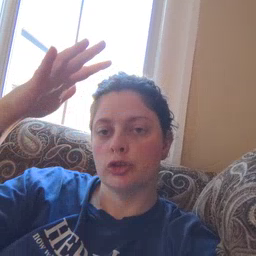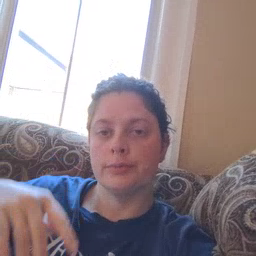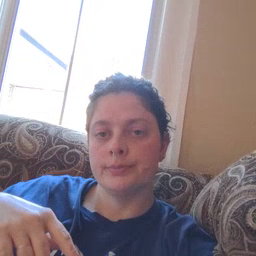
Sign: helicopter